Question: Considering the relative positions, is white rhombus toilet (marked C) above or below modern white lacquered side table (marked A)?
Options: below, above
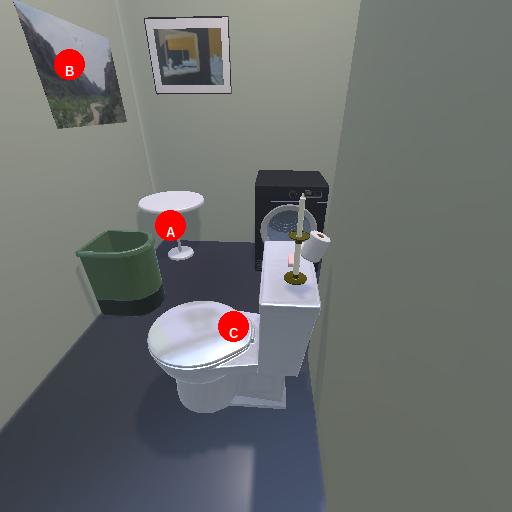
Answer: below